Interaction volume radius: 5 \u00c5
Interaction volume height: 10 \u00c5
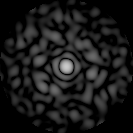
Disorder parameter: 0.8876